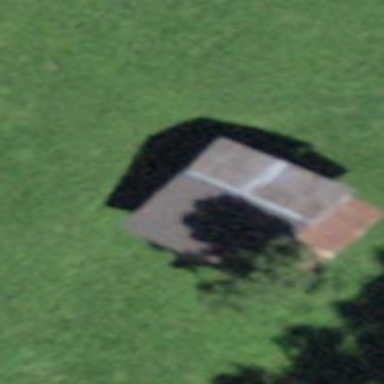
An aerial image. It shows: Barn.